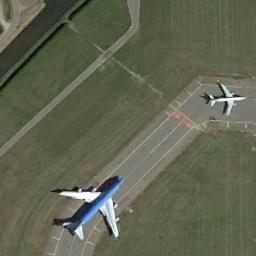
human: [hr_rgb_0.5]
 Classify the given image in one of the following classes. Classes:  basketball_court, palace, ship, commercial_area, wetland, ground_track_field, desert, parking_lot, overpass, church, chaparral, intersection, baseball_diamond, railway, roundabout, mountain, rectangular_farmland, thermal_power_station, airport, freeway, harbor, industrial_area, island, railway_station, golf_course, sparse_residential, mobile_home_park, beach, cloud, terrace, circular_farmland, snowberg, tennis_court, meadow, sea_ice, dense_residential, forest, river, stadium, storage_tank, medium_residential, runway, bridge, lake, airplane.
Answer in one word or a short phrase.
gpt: airplane